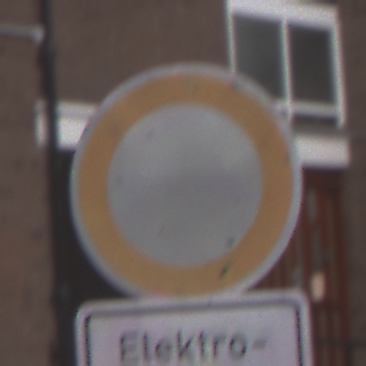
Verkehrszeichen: VerbotFahrzeugeAllerArt
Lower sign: BesondereFahrzeugeUndTransportgueter11
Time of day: MorningAfternoon
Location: Outdoor (Urban)
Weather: Overcast
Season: NotSpecified
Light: Natural